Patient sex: M
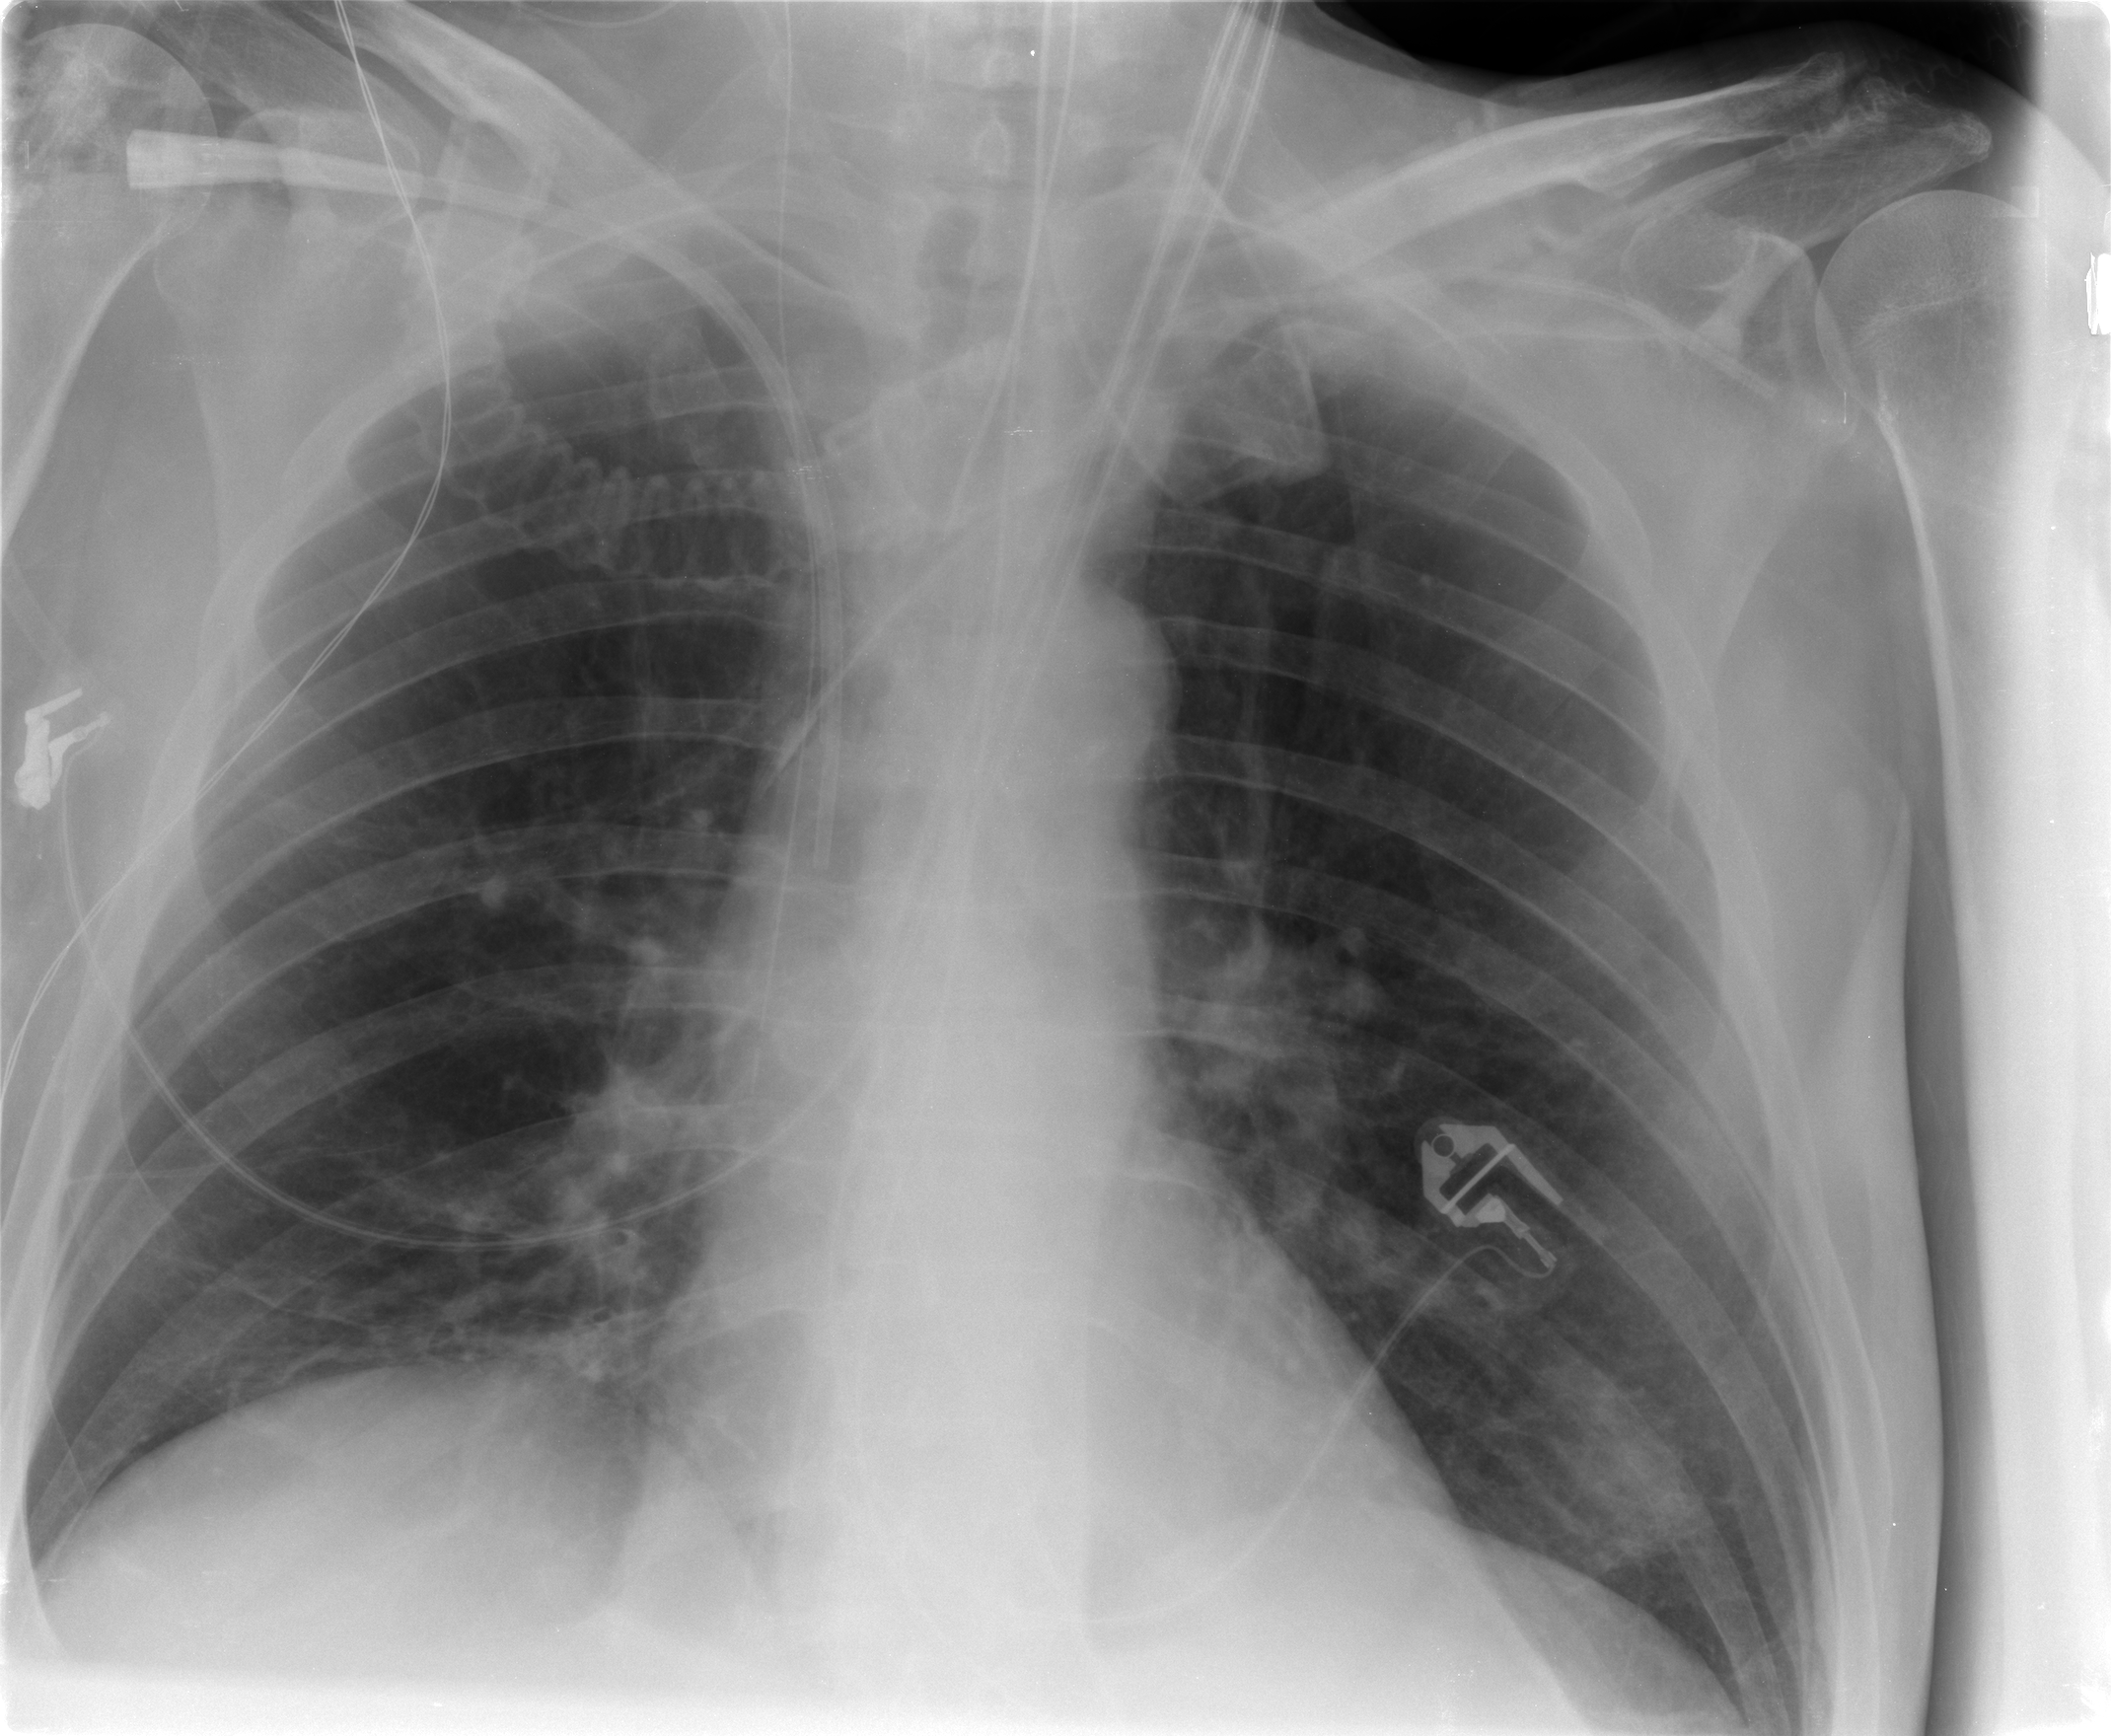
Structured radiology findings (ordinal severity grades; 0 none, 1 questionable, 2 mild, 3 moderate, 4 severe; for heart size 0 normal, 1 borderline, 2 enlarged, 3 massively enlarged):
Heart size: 0
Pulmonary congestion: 0
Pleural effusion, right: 0
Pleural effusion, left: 0
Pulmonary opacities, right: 0
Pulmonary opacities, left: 0
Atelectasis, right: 1
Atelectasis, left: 2